Question: I am trying to style a heading just like this:

But I need some help as I cannot get it correct.
I was planning on using gradient, but I must have only the text of the heading (with some padding) with a background color and gradient changes colour at a specific point in the table cell. The heading can be different words - some long & some short - so the background color cannot be stopped at a specific point. I also need the width of the cell to be underlined (border-bottom).
I am unsure if my HTML needs changing or my CSS needs changing or both or if this can be done.
My HTML code:
'''
<div class="wrapper">
<div class="row">
<div class="heading">Heading</div>
</div>
<div class="row">
<div class="stuff">Just some stuff.</div>
</div>
</div>
'''
My CSS code:
'''
.wrapper {
border-spacing: 0px 0px;
display: table;
width: 100%;
}
.row {
display: table-row;
}
.heading {
border-bottom: 2px solid red;
background-color: lime;
color: blue;
direction: ltr;
display: table-cell;
font-weight: bold;
min-height: 25px;
overflow: hidden;
padding: 2px;
padding-left: 30px;
padding-right: 30px;
text-align: left;
text-transform: uppercase;
vertical-align: top;
}
.stuff {
width: 100%;
display: table-cell;
}
'''
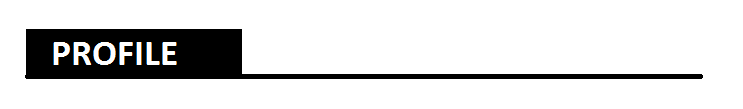
Answer: You should adjust the width of your heading to occupy that of only its contents. A common hack is to simply use 'display: inline-block'. I changed a few of your 'styles' and 'markup' to create the lower border effect. Your 'wrapper' and 'stuff' classes were redundant so I removed them.
: <URL>
HTML
'''
<div class="row">
<div class="heading">Profile</div>
</div>
<br>
<div>
<div>Just some stuff.</div>
</div>
'''
CSS
'''
@import url(http://fonts.googleapis.com/css?family=Open+Sans);
* {
font-family: Open Sans;
}
.row {
border-bottom: 2px solid black;
}
.heading {
background-color: black;
color: white;
display: inline-block;
font-weight: bold;
padding: 7px 30px 7px 15px;
font-size: 20px;
text-transform: uppercase;
}
'''